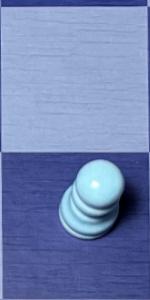
Label: Pawn_White